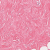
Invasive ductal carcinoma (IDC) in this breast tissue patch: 0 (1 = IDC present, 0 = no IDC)